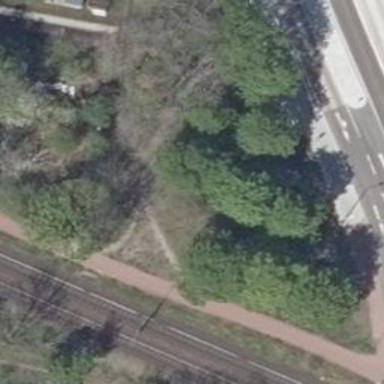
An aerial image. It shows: Dirt footway.